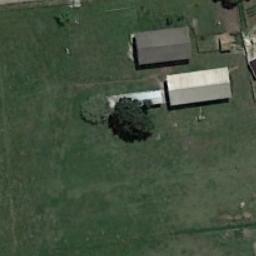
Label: sparse_residential